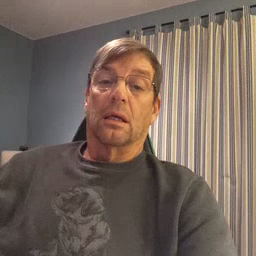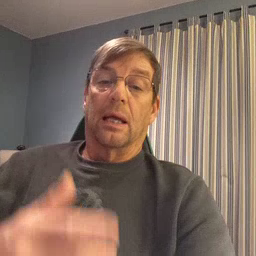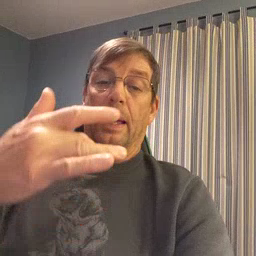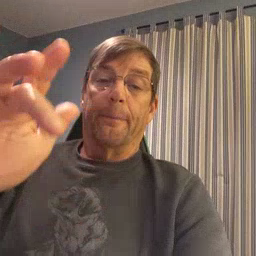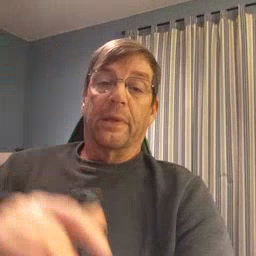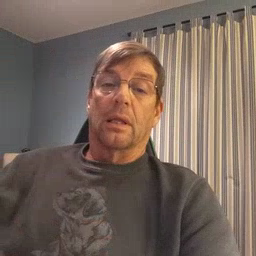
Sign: empty